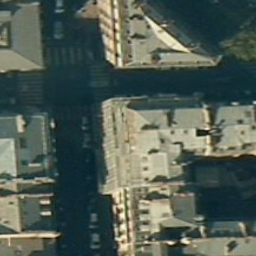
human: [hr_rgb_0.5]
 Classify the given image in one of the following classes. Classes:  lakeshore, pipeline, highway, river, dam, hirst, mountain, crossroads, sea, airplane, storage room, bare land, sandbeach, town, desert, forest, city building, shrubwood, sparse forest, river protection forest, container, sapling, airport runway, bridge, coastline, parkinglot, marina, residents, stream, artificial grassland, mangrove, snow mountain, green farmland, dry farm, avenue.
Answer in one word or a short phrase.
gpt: city building